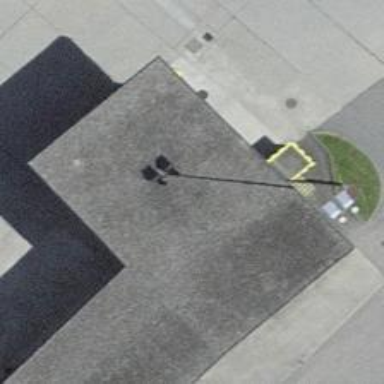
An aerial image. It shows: Fuel station.